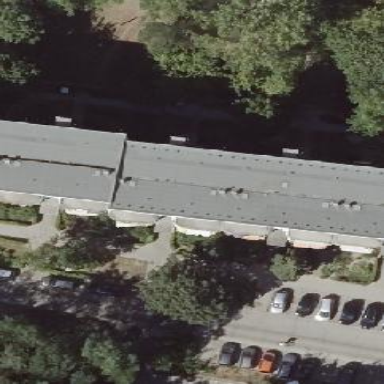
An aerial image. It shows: Flat-roofed apartment building.